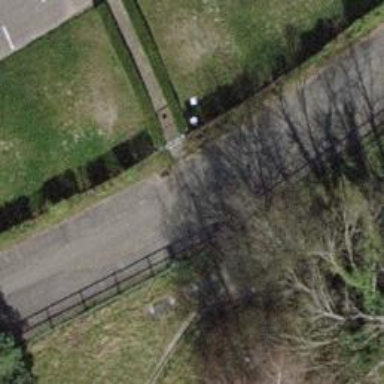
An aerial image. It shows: Gate.